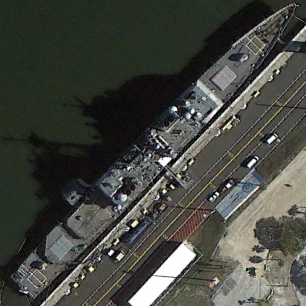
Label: Ticonderoga-class_cruiser